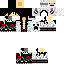
A female skeleton skin with dark skin, wearing brown helmet dressed in a red robe top and red pants, featuring a closed mouth.